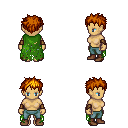
a pixel art fantasy rpg character, female body template, human, tanned skin, green tattered cape, teal pants, dark blonde bedhead hairstyle, leather bracers, brown shoes, four views (front, back, left, right), 2x2 character sprite sheet, small pixel art, hard edges, no anti-aliasing